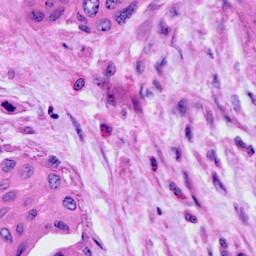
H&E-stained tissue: Cervix